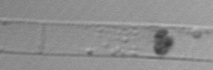
Label: Dactyliosolen_blavyanus